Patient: sex M, age 42
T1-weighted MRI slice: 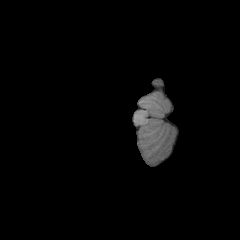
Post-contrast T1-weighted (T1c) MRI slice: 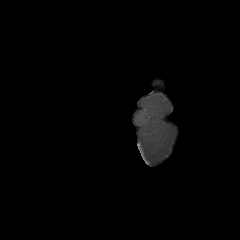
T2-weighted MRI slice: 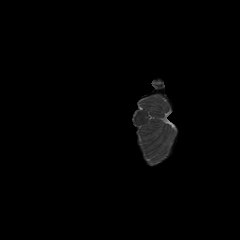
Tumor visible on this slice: no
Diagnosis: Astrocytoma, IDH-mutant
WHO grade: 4